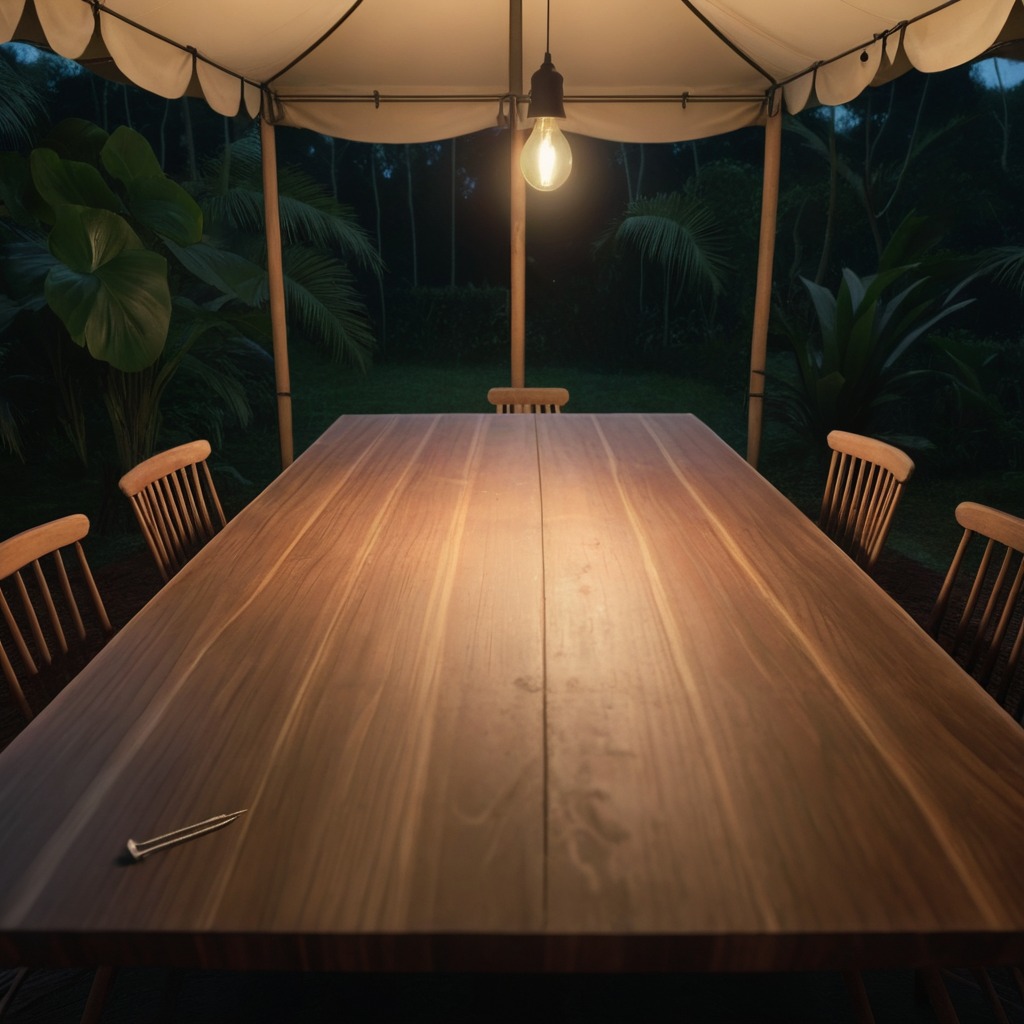
An iron nail is lying on a wooden table inside a jungle field workshop tent at night.